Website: macys
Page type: delivery-shipping
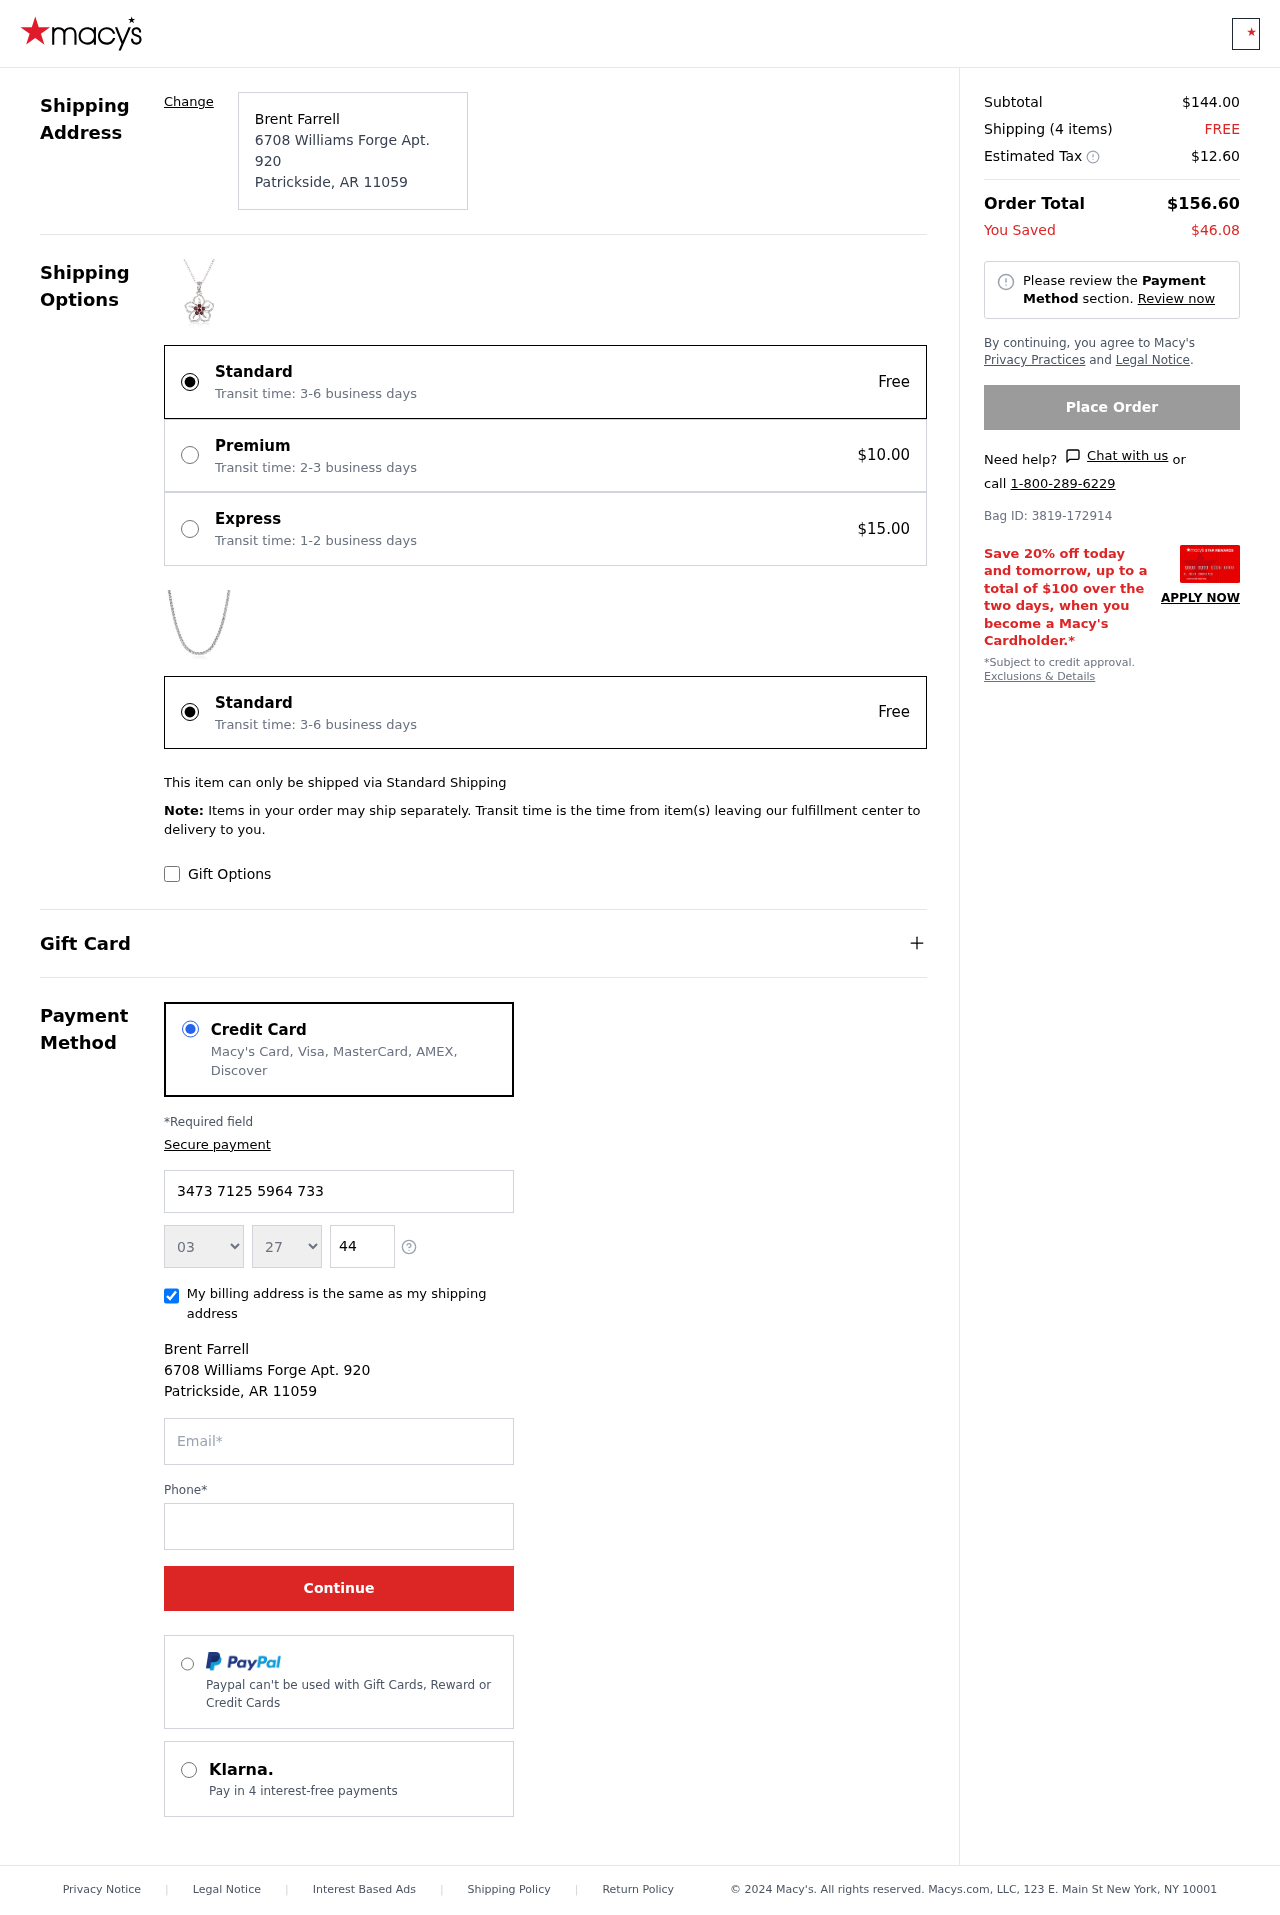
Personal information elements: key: PII_CARD_EXPIRY_MONTH
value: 03
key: PII_CARD_EXPIRY_YEAR
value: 27
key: PII_CITY
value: Patrickside
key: PII_CITY_STATE_ZIP
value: Patrickside, AR 11059
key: PII_FULLNAME
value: Brent Farrell
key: PII_POSTCODE
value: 11059
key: PII_STATE_ABBR
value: AR
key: PII_STREET
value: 6708 Williams Forge Apt. 920
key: PII_CARD_NUMBER
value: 3473 7125 5964 733
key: PII_CARD_CVV
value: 4472
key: PII_EMAIL
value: brent_farrell@hotmail.com
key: PII_PHONE
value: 7508132187
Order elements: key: ORDER_SUBTOTAL
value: $144.00
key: ORDER_NUM_ITEMS
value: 4
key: ORDER_SHIPPING_COST
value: FREE
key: ORDER_TAX
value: $12.60
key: ORDER_TOTAL
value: $156.60
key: ORDER_SAVINGS
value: $46.08
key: ORDER_BAG_ID
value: Bag ID: 3819-172914